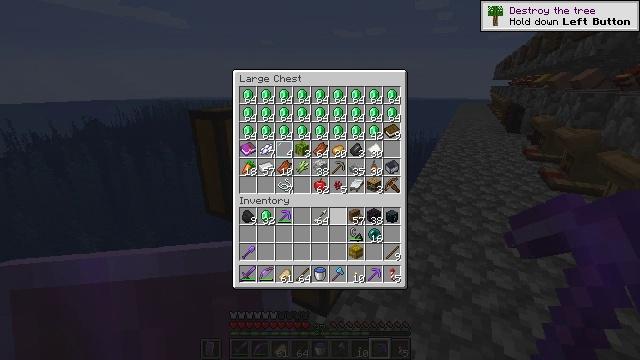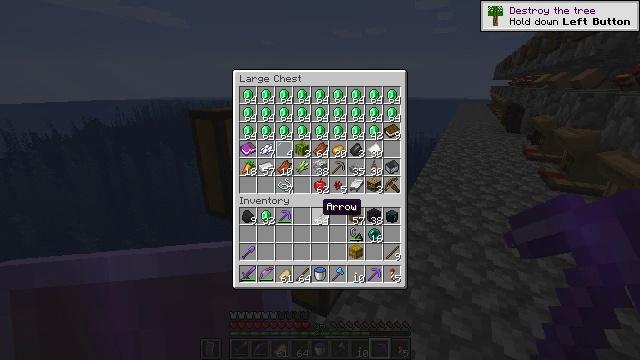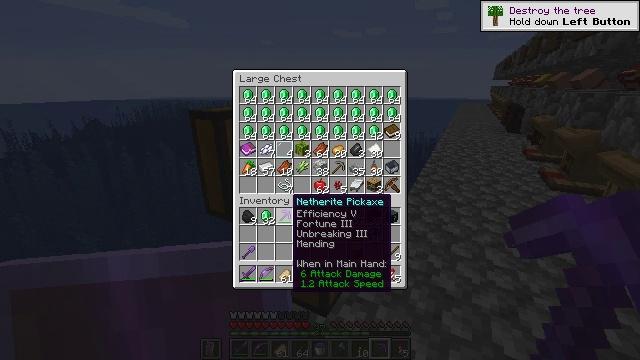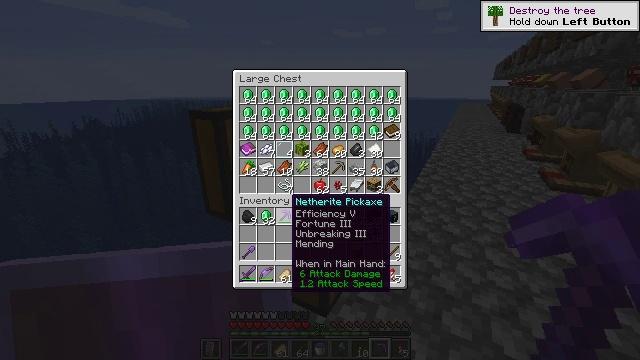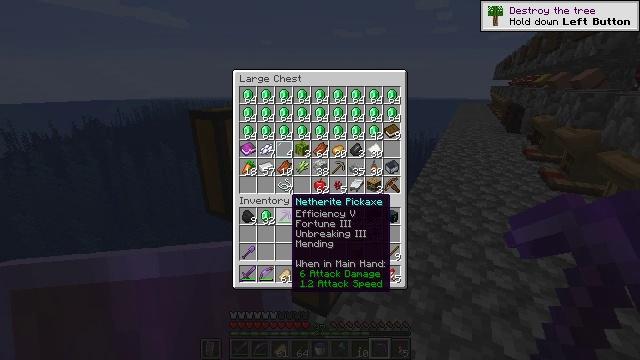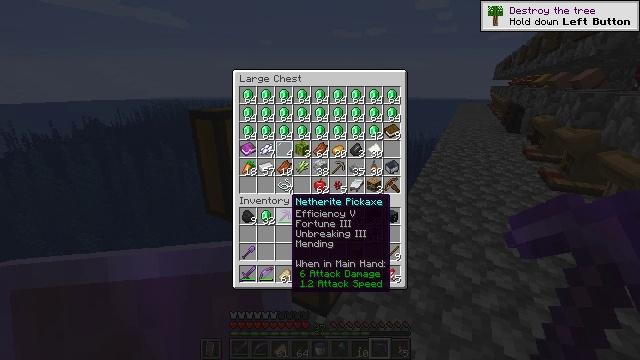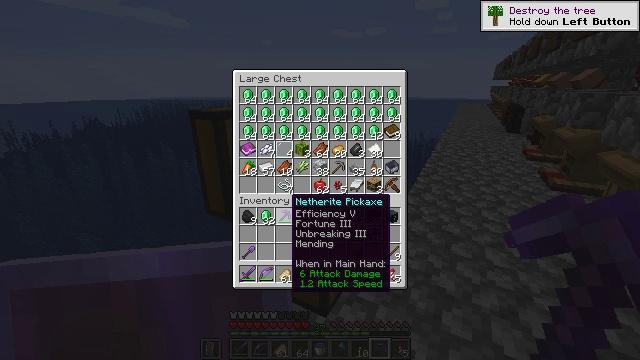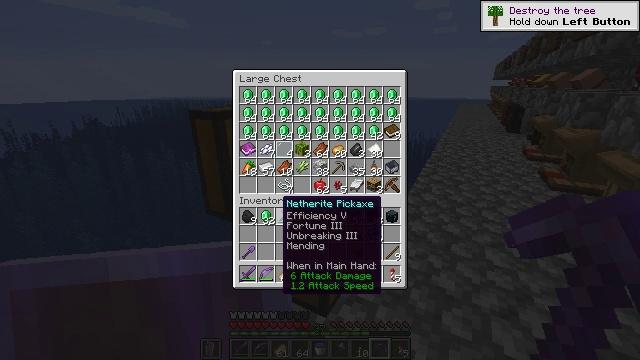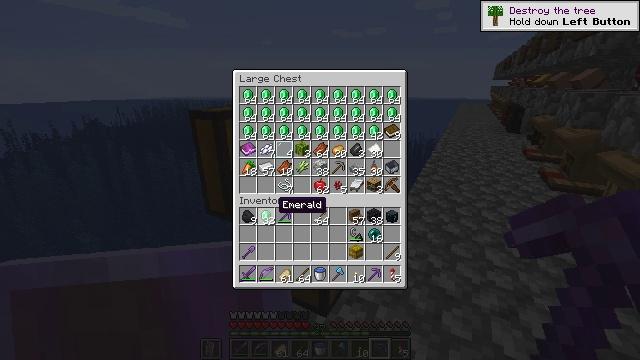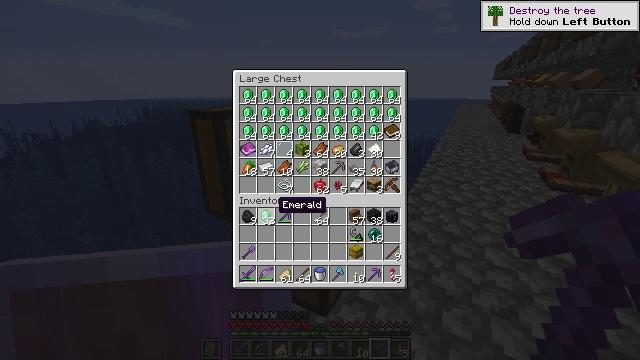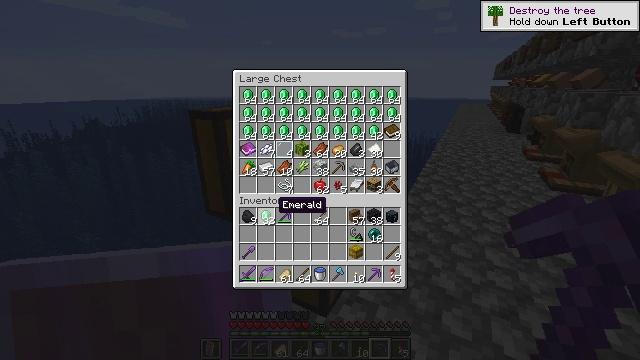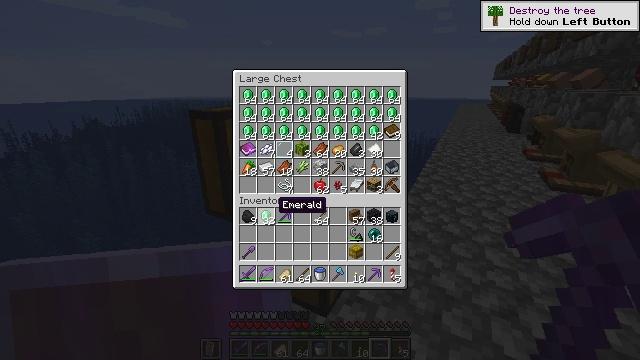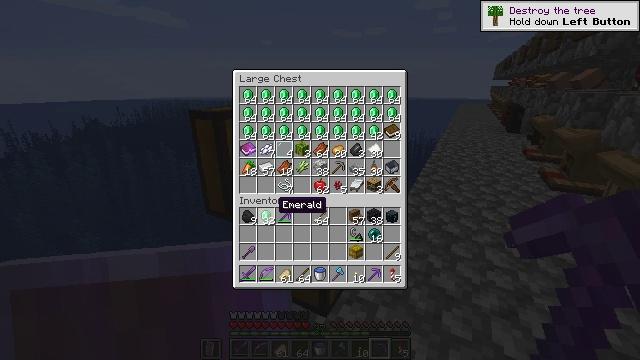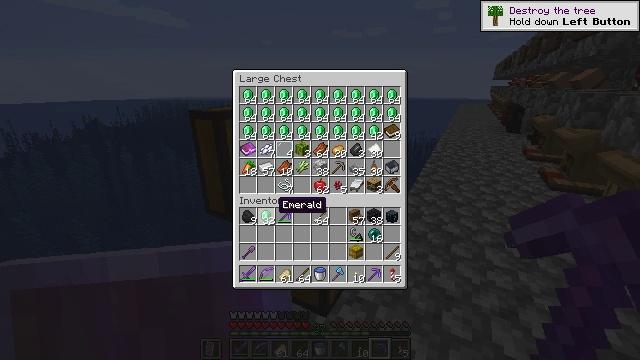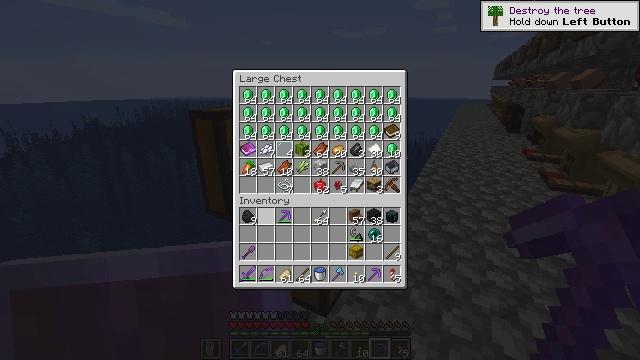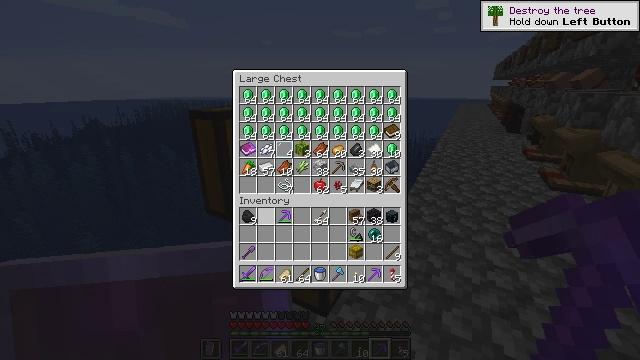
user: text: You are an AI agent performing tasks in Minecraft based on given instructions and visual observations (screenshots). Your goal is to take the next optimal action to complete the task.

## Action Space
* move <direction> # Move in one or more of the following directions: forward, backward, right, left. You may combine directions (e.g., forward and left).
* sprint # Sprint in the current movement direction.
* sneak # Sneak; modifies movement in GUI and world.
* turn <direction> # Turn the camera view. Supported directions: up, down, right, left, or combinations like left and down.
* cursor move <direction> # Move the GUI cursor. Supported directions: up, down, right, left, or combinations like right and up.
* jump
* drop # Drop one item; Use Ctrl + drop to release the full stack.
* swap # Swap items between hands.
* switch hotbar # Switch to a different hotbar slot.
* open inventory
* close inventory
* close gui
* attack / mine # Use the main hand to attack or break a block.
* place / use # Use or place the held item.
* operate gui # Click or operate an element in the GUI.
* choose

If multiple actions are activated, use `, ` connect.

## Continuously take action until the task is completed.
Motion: motion action
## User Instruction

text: Collect wheat crops.
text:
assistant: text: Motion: turn left
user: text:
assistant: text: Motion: sneak, turn left
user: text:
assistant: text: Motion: sneak
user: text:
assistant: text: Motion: sneak
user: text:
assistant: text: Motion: sneak
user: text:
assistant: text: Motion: sneak
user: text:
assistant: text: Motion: sneak, turn left
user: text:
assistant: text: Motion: sneak
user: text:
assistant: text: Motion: sneak
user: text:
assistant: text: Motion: sneak
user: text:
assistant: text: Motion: sneak
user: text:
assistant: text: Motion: sneak
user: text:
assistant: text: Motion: sneak
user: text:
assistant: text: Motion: sneak, attack / mine
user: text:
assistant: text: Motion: sneak, attack / mine
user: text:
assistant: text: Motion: sneak, attack / mine
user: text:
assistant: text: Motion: sneak, attack / mine
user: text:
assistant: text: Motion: sneak, attack / mine
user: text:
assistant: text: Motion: sneak, attack / mine
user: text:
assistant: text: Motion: sneak, attack / mine
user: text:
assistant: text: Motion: sneak, attack / mine
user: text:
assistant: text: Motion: sneak, attack / mine
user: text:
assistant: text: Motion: sneak, attack / mine
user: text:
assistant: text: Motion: no_op
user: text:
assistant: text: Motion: no_op
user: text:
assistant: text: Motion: no_op
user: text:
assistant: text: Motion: no_op
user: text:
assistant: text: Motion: no_op
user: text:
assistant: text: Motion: no_op
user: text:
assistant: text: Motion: turn right